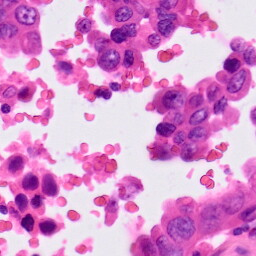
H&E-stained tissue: Lung